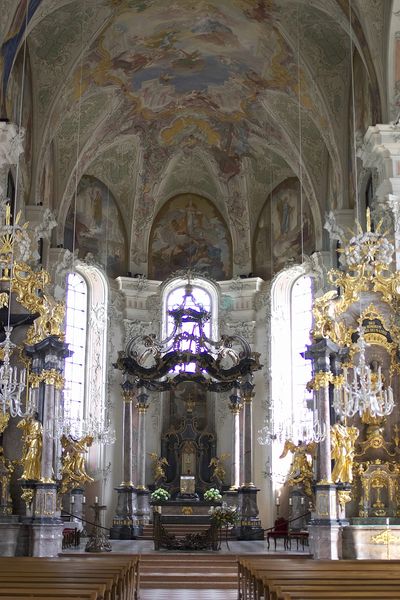
Titel: St. Peter in Mainz
Künstler: Johann Valentin Thomann
Standort: Mainz (EU - D - RP)
Schlagwörter: himmel, schatten, weiß, blumen, fenster, hell, holz, licht, marmor, stuhl, säulen, malerei, muster, ornament, barock, innenraum, kirche, gold, innen, rokoko, engel, lila, kuppel, gestühl, dekor, verzierung, kerzen, kronleuchter, leuchter, lüster, stuck, stufen, bemalt, halle, foto, gang, gewölbe, vergoldet, scheiben, altar, bänke, hochaltar, kapitell, reihen, kerzenleuchter, kirchenbänke, skulpturen, glasfenster, apsis, rundbögen, fresken, chor, fresko, prunk, fresco, sakralbau, deckenmalerei, romanisch, absis, tabernakel, ausstattung, luster, holzbänke, deckenfresko, emgel, tabanakel, barockkirche, volksaltar